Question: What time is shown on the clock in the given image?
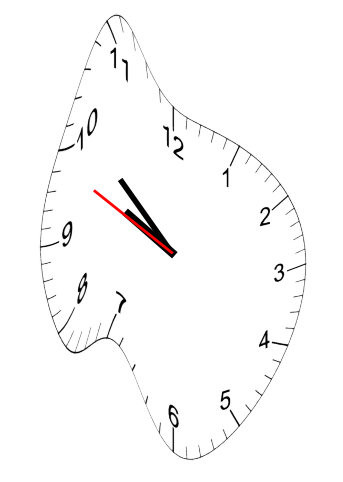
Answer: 09:51:49